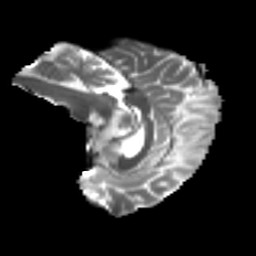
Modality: T2w
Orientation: sagittal
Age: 31
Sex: male
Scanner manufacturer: ge
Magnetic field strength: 3 T
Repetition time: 7.8 s
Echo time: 0.0606 s